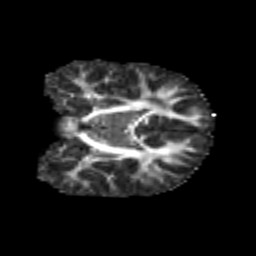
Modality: FA
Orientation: coronal
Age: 6
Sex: male
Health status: healthy